Interaction volume radius: 5 \u00c5
Interaction volume height: 20 \u00c5
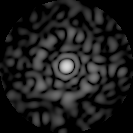
Disorder parameter: 0.8099